Question: I'm creating an infinite scroll of books (wordpress posts).
If you see the first row of books is this one:

So it's always loading the books (wordpress posts) from the start, not loading the posts continuosly.
On works well as you can see [here][3].
The problem is
Any idea where is the problem and how can I solve it?
This is the code I'm using:
'''
<div id="infinite-scroll">
<div id="infite-activities">
<div class="row">
<?php
$paged = (get_query_var('paged')) ? get_query_var('paged') : 1;
$args=array("post_type"=>"books","posts_per_page"=>"12");
/* $args["paged"]=( get_query_var( 'paged' ) ) ? absint( get_query_var( 'paged' ) ) : 1; */
$args["paged"]=$paged;
if(is_single())
$args["orderby"]="date";
$books=new WP_Query($args);
while($books->have_posts()):$books->the_post();?>
<div class="col-lg-3 col-md-3 col-xs-12 col-sm-3">
<div class="book-grid-img">
<?php $default_attr = array('class' => "img-responsive");?>
<a href="<?php the_permalink();?>" title="<?php the_title();?>"> <?php the_post_thumbnail("books-grid",$default_attr);?></a>
</div>
<div class="box-desc-book">
<div class="book-title">
<?php the_title();?>
<span><?php the_field("autor");?></span>
</div>
</div>
<div class="book-download">
<a href="<?php the_permalink();?>">MORE INFO</a>
</div>
</div>
<?php endwhile;?>
<div class="pagination">
<?php
$big = 999999999; // need an unlikely integer
echo paginate_links( array(
'base' => str_replace( $big, '%#%', esc_url( get_pagenum_link( $big ) ) ),
'format' => '?paged=%#%',
'current' => max( 1, get_query_var('page') ),
'prev_text' => __('" Previous'),
'next_text' => __('Next "'),
'total' => $books->max_num_pages
) );
?>
</div>
</div>
<script>
jQuery('#infinite-scroll').infinitescroll({
loading: {
finishedMsg: "<em>No more books.</em>",
msgText: "<em>Loading more books</em>"
},
navSelector : "a.next",
nextSelector : "a.next",
itemSelector : "#infite-activities",
debug : true,
dataType : 'html',
maxPage : 5,
path: function(index) {
return "page/" + index + "/?test=1";
}
}, function(newElements, data, url){
});
</script>
'''
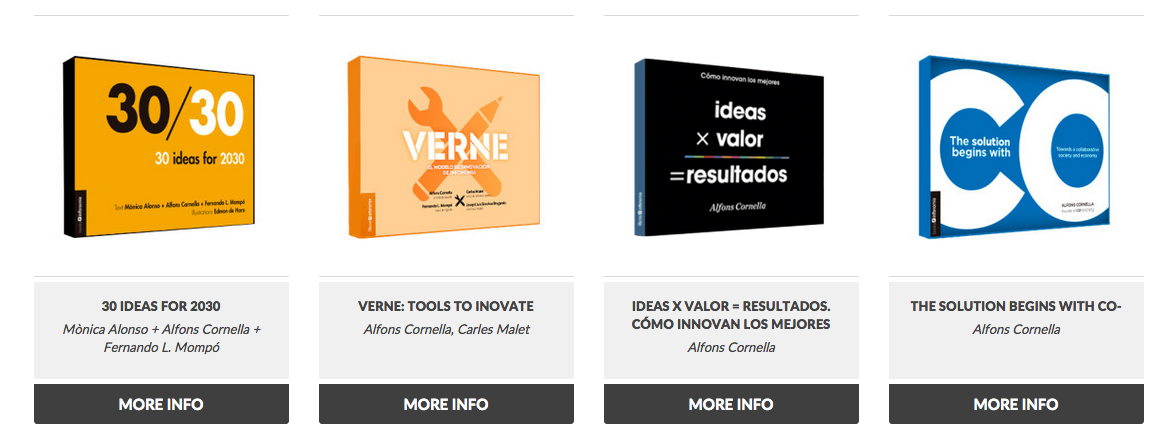
Answer: I believe it is a comb of both your pagination (not the one you are printing) and the infinite scroll JavaScript you are invoking. It works on the homepage because the ajax request you are performing is requesting like so:
'''
http://www.example.com/resources/books/page/3/?test=1
'''
However once you get to an inner page the request changes to something like this:
'''
http://www.example.com/books/many-molts-muchos/page/2/?test=1
'''
SO you can see you are making requests not to the resources/books/ zone but to to books/many-molts-muchos/ which may be confusing your pagination. Try updating the the path return function ..
FROM:
'''
return "page/" + index + "/?test=1";
'''
TO:
'''
return "<?php echo get_site_url(); ?>/resources/books/page/" + index + "/?test=1";
'''
You can probably also leave off the "?test" so it would look more like:
'''
return "<?php echo get_site_url(); ?>resources/books/page/" + index;
'''